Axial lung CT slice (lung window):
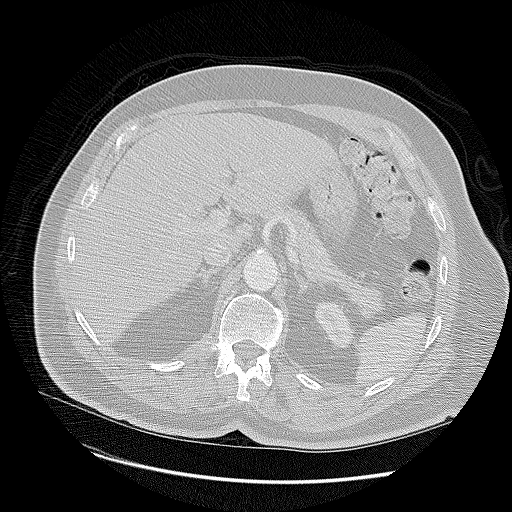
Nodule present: no